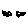
Label: cloud